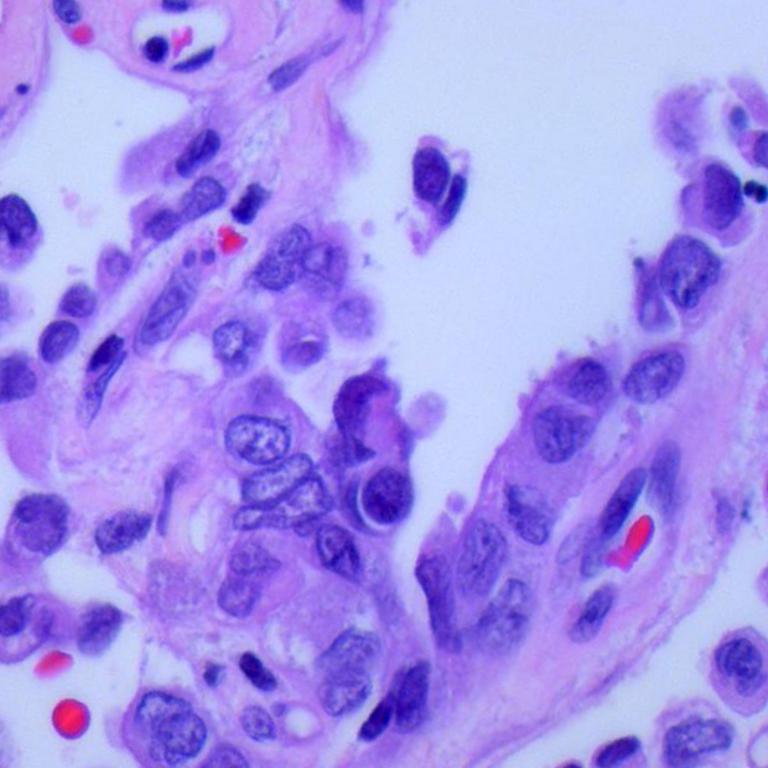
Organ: lung
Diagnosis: adenocarcinomas